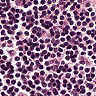
Metastatic tissue present: no